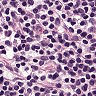
Metastatic tissue present: no